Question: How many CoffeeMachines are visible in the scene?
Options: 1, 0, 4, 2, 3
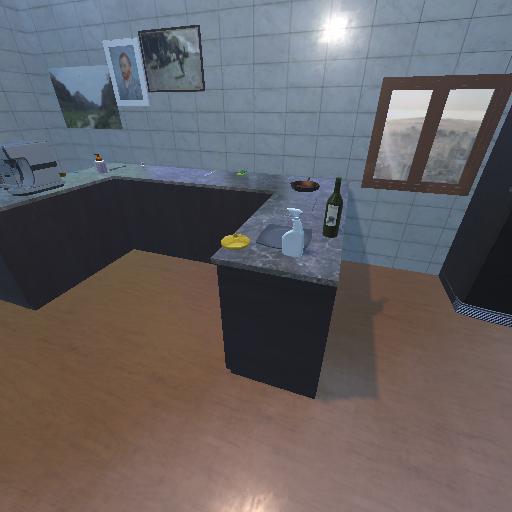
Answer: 1